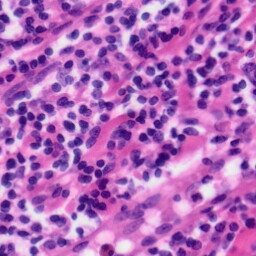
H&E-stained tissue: Tonsil